Question:
I have gridview output like this .
when I click edit link, I need to pass unitsinstock value should transfer to textbox control. which is present in templatefield.
Here is my c# code:
'''
TextBox tt = (TextBox)GridView1.Rows[i].Cells[3].FindControl("TextBox2").ToString();
TextBox text_ref = (TextBox)GridView1.Rows[e.NewEditIndex].Cells[2].FindControl("TextBox2");
TextBox3.Text = text_ref.Text;
'''
Is there anything wrong? when I debugging 'e.NewEdtIndex=0', 'TextBox3=null'. How to solve this?
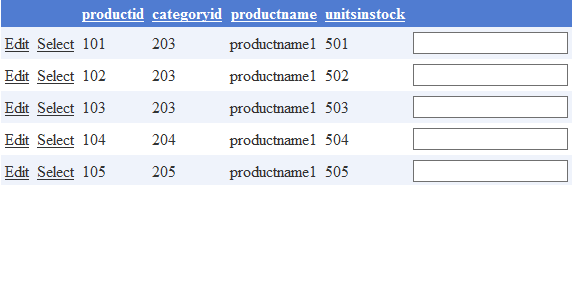
Answer: You should use 'EditItemTemplate' for this. For exemple, this code above will bound the value to text box when you edit the row.
Change The SqlDataSource as well:
'''
<UpdateParameters>
<asp:Parameter Name="unitsinstock" Type="Int32" /> /*Put the correcly type here*/
/*other fields*/
</UpdateParameters>
'''
And the GridView:
'''
<asp:TemplateField HeaderText="unitsinstock">
<ItemTemplate>
<asp:label id="labelUnitsinstock" runat="server" text='<%#Eval("unitsinstockActual")%>'>
</asp:label>
</ItemTemplate>
</asp:TemplateField>
<asp:TemplateField HeaderText="unitsinstock copy">
<EditItemTemplate>
<asp:TextBox ID="TextBox1" runat="server"
Text='<%# Bind("unitsinstock") %>'></asp:TextBox>
</EditItemTemplate>
</asp:TemplateField>
'''
Take a look here for more information <URL>